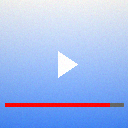
Screen state: on